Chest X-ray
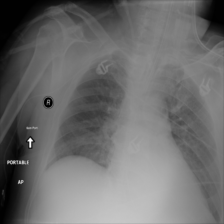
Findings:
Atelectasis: negative
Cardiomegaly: negative
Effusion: negative
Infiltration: positive
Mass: negative
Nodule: negative
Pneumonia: negative
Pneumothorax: negative
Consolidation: negative
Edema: negative
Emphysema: negative
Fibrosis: negative
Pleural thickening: negative
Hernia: negative